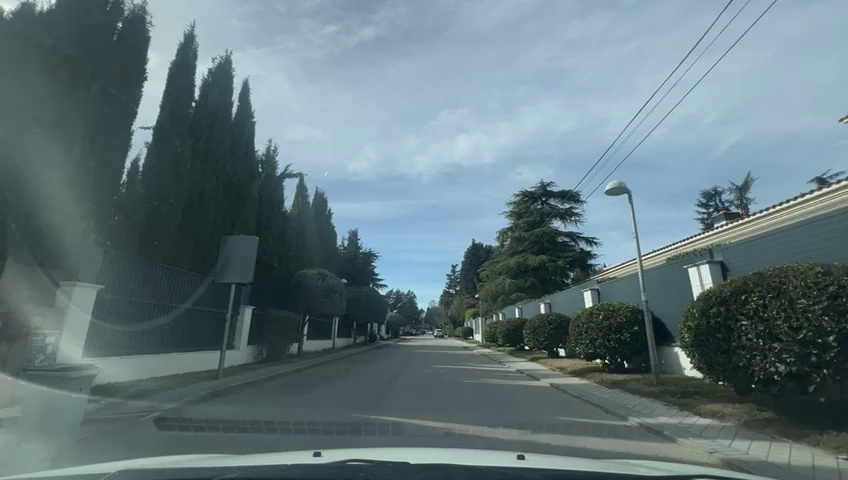
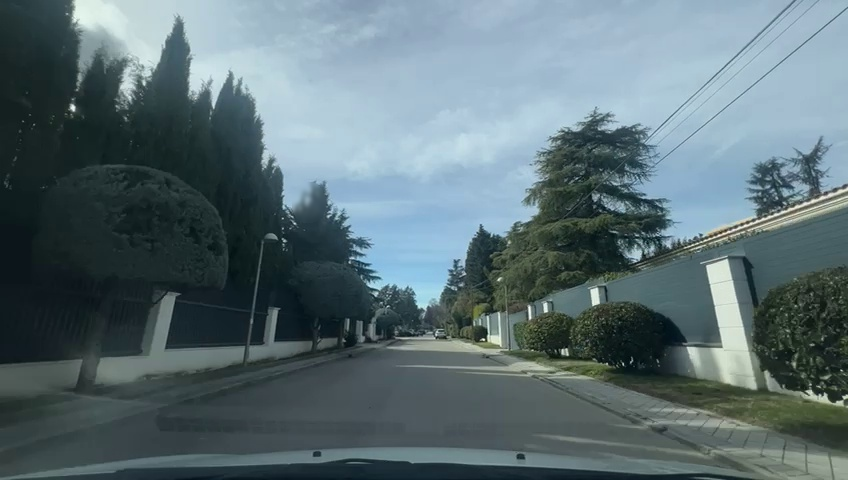
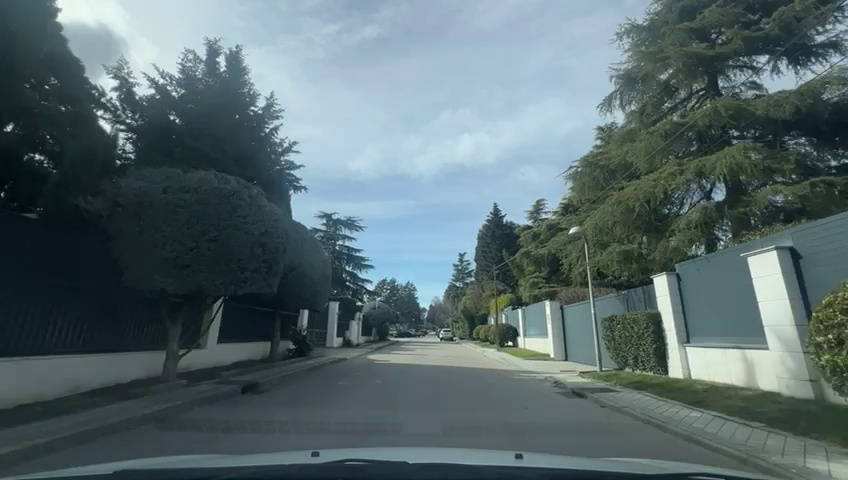
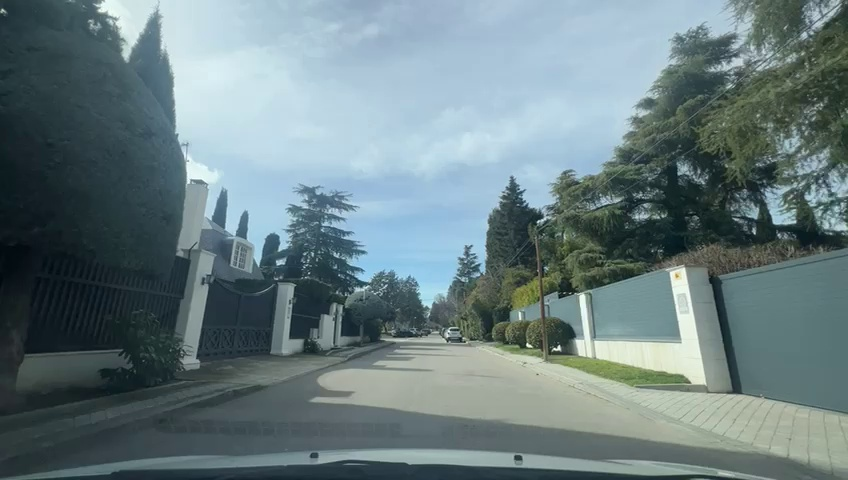
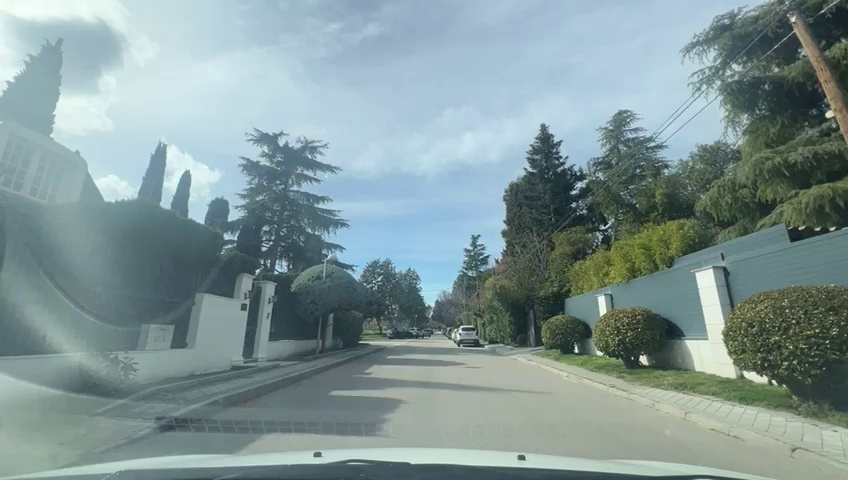
Situation: empty
Question: Is the ego vehicle entering or exiting a highway?
Answer: No
Reasoning: Ego vehicle is driving through a street without traffic

Situation: empty
Question: Are speed bumps, crosswalks, or construction-related obstacles present in the ego lane?
Answer: No
Reasoning: The road is empty and no visible cars are present

Situation: empty
Question: Do you observe any red traffic light regulating the ego lane?
Answer: No
Reasoning: There are no traffic lights

Situation: empty
Question: What is the color of the traffic light regulating the ego lane?
Answer: Green
Reasoning: There is no traffic light